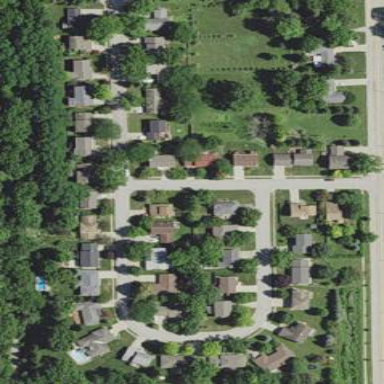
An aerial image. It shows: Residential neighbourhood consisting of single-family homes.